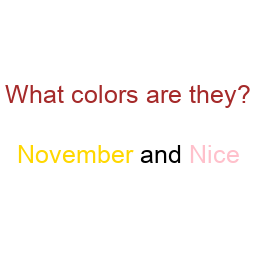
Color: gold, pink
Background color: white
Question text color: brown